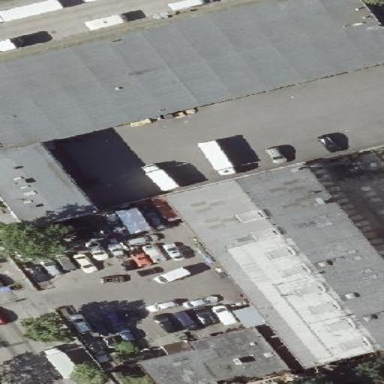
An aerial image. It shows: Flat-roofed commercial building.